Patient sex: F
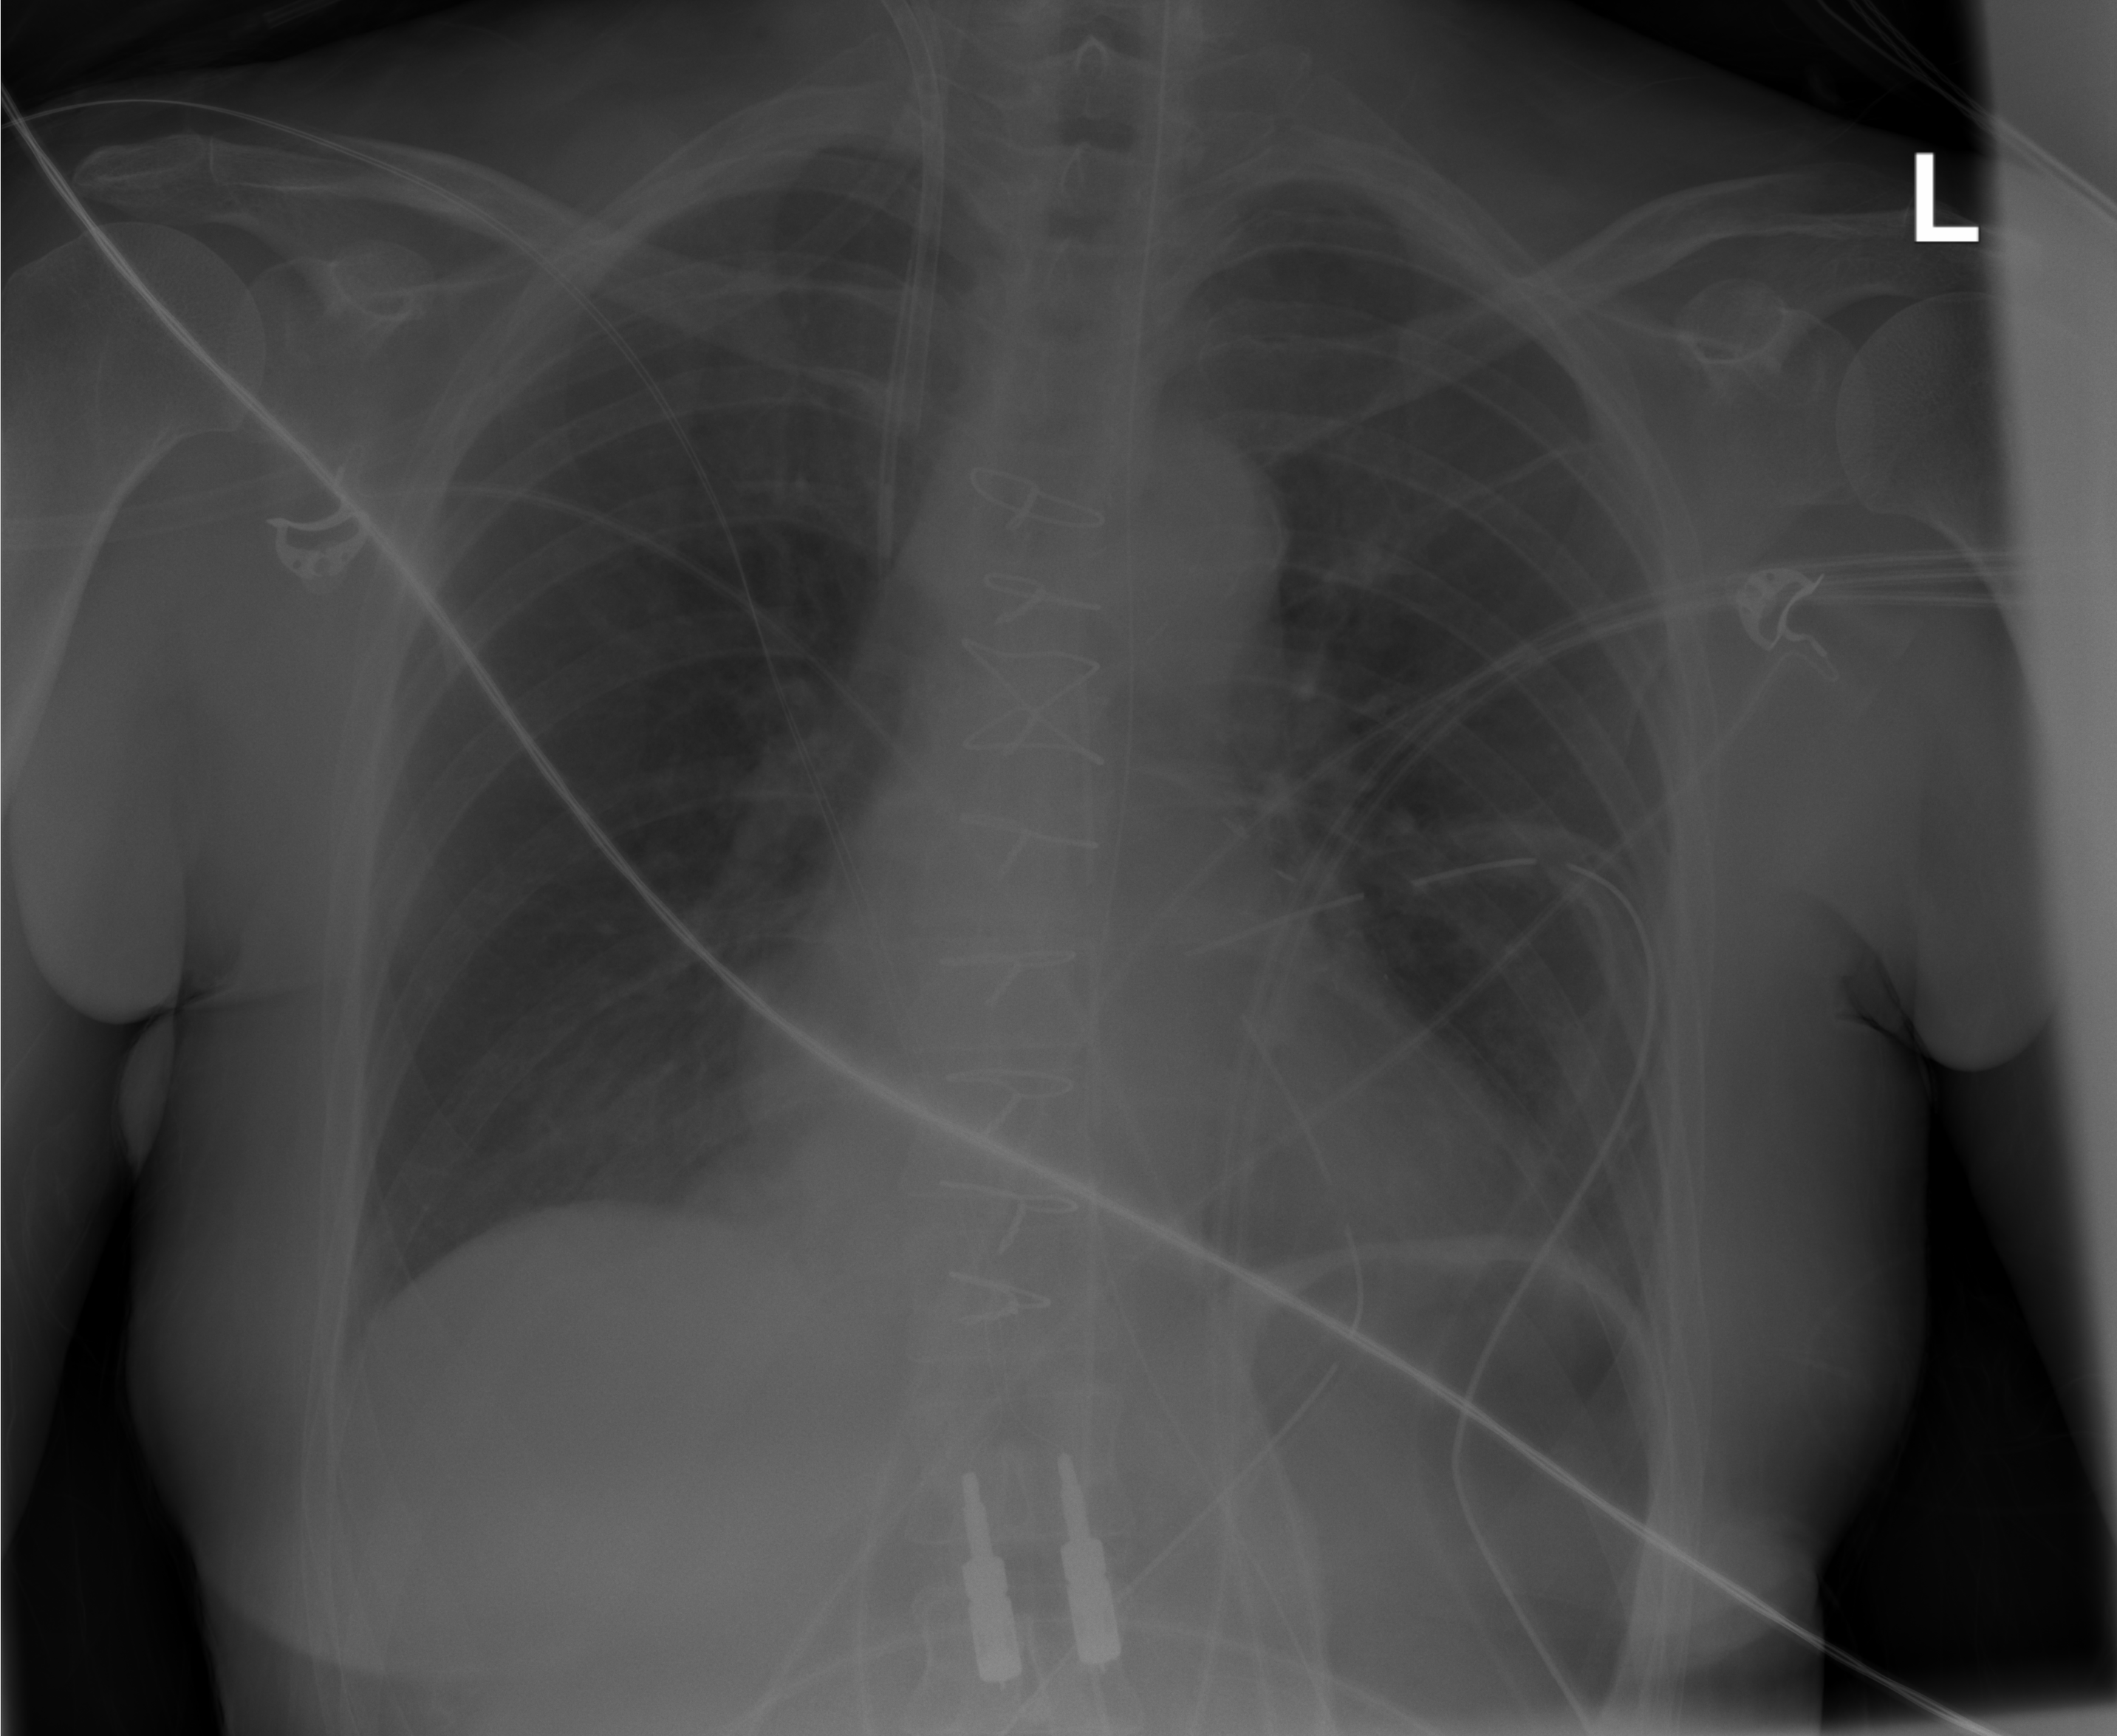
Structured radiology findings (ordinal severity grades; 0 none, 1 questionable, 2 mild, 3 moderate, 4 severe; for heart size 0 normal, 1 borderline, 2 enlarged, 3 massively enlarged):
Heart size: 0
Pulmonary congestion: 0
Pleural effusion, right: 0
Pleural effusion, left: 0
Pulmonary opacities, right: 0
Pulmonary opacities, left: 0
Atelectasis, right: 0
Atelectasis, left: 2